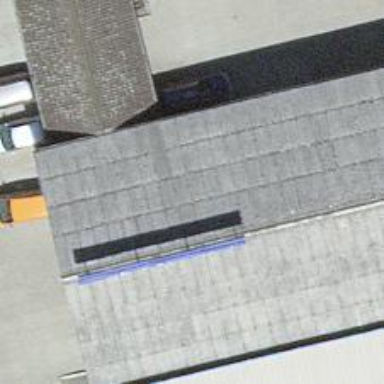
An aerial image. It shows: Car repair shop.